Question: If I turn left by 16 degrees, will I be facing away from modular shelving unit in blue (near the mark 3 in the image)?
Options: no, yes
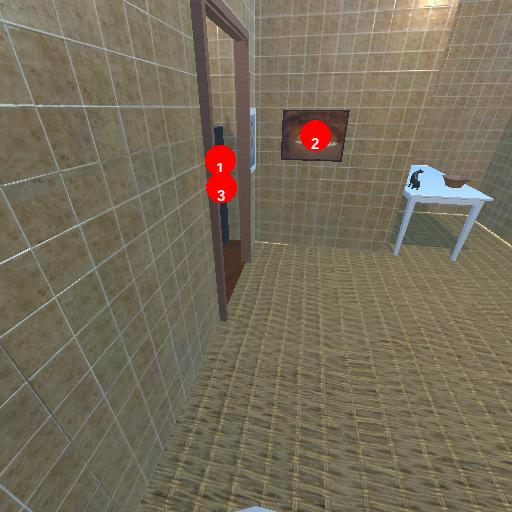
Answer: no